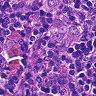
Metastatic tissue present: yes